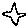
Label: star